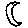
Label: moon